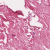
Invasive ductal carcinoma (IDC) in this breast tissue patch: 0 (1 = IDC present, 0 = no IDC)